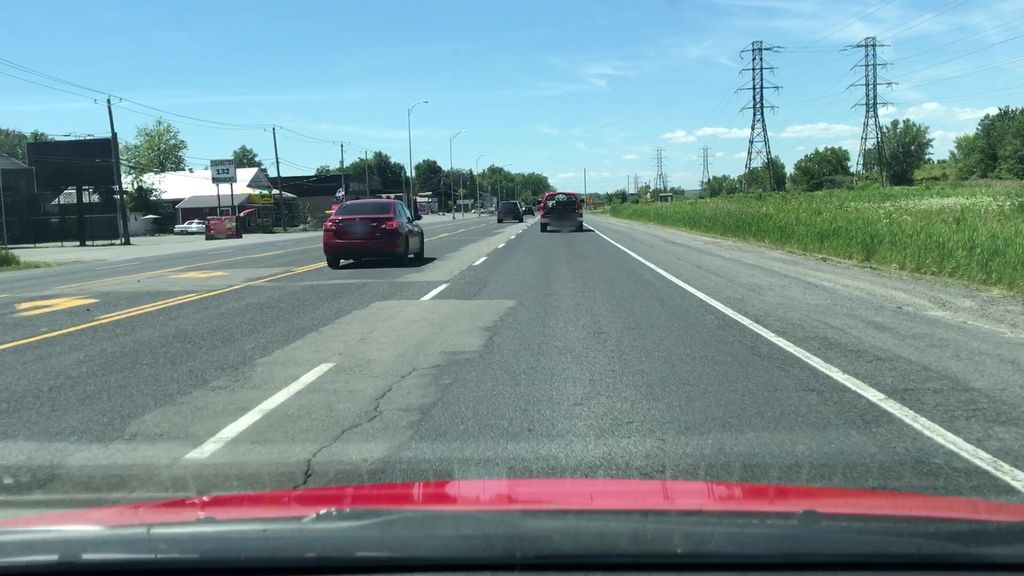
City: montreal